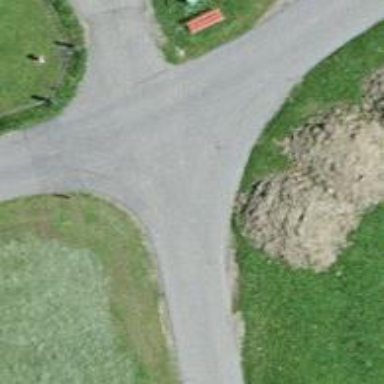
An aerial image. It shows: Unclassified road.